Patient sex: M
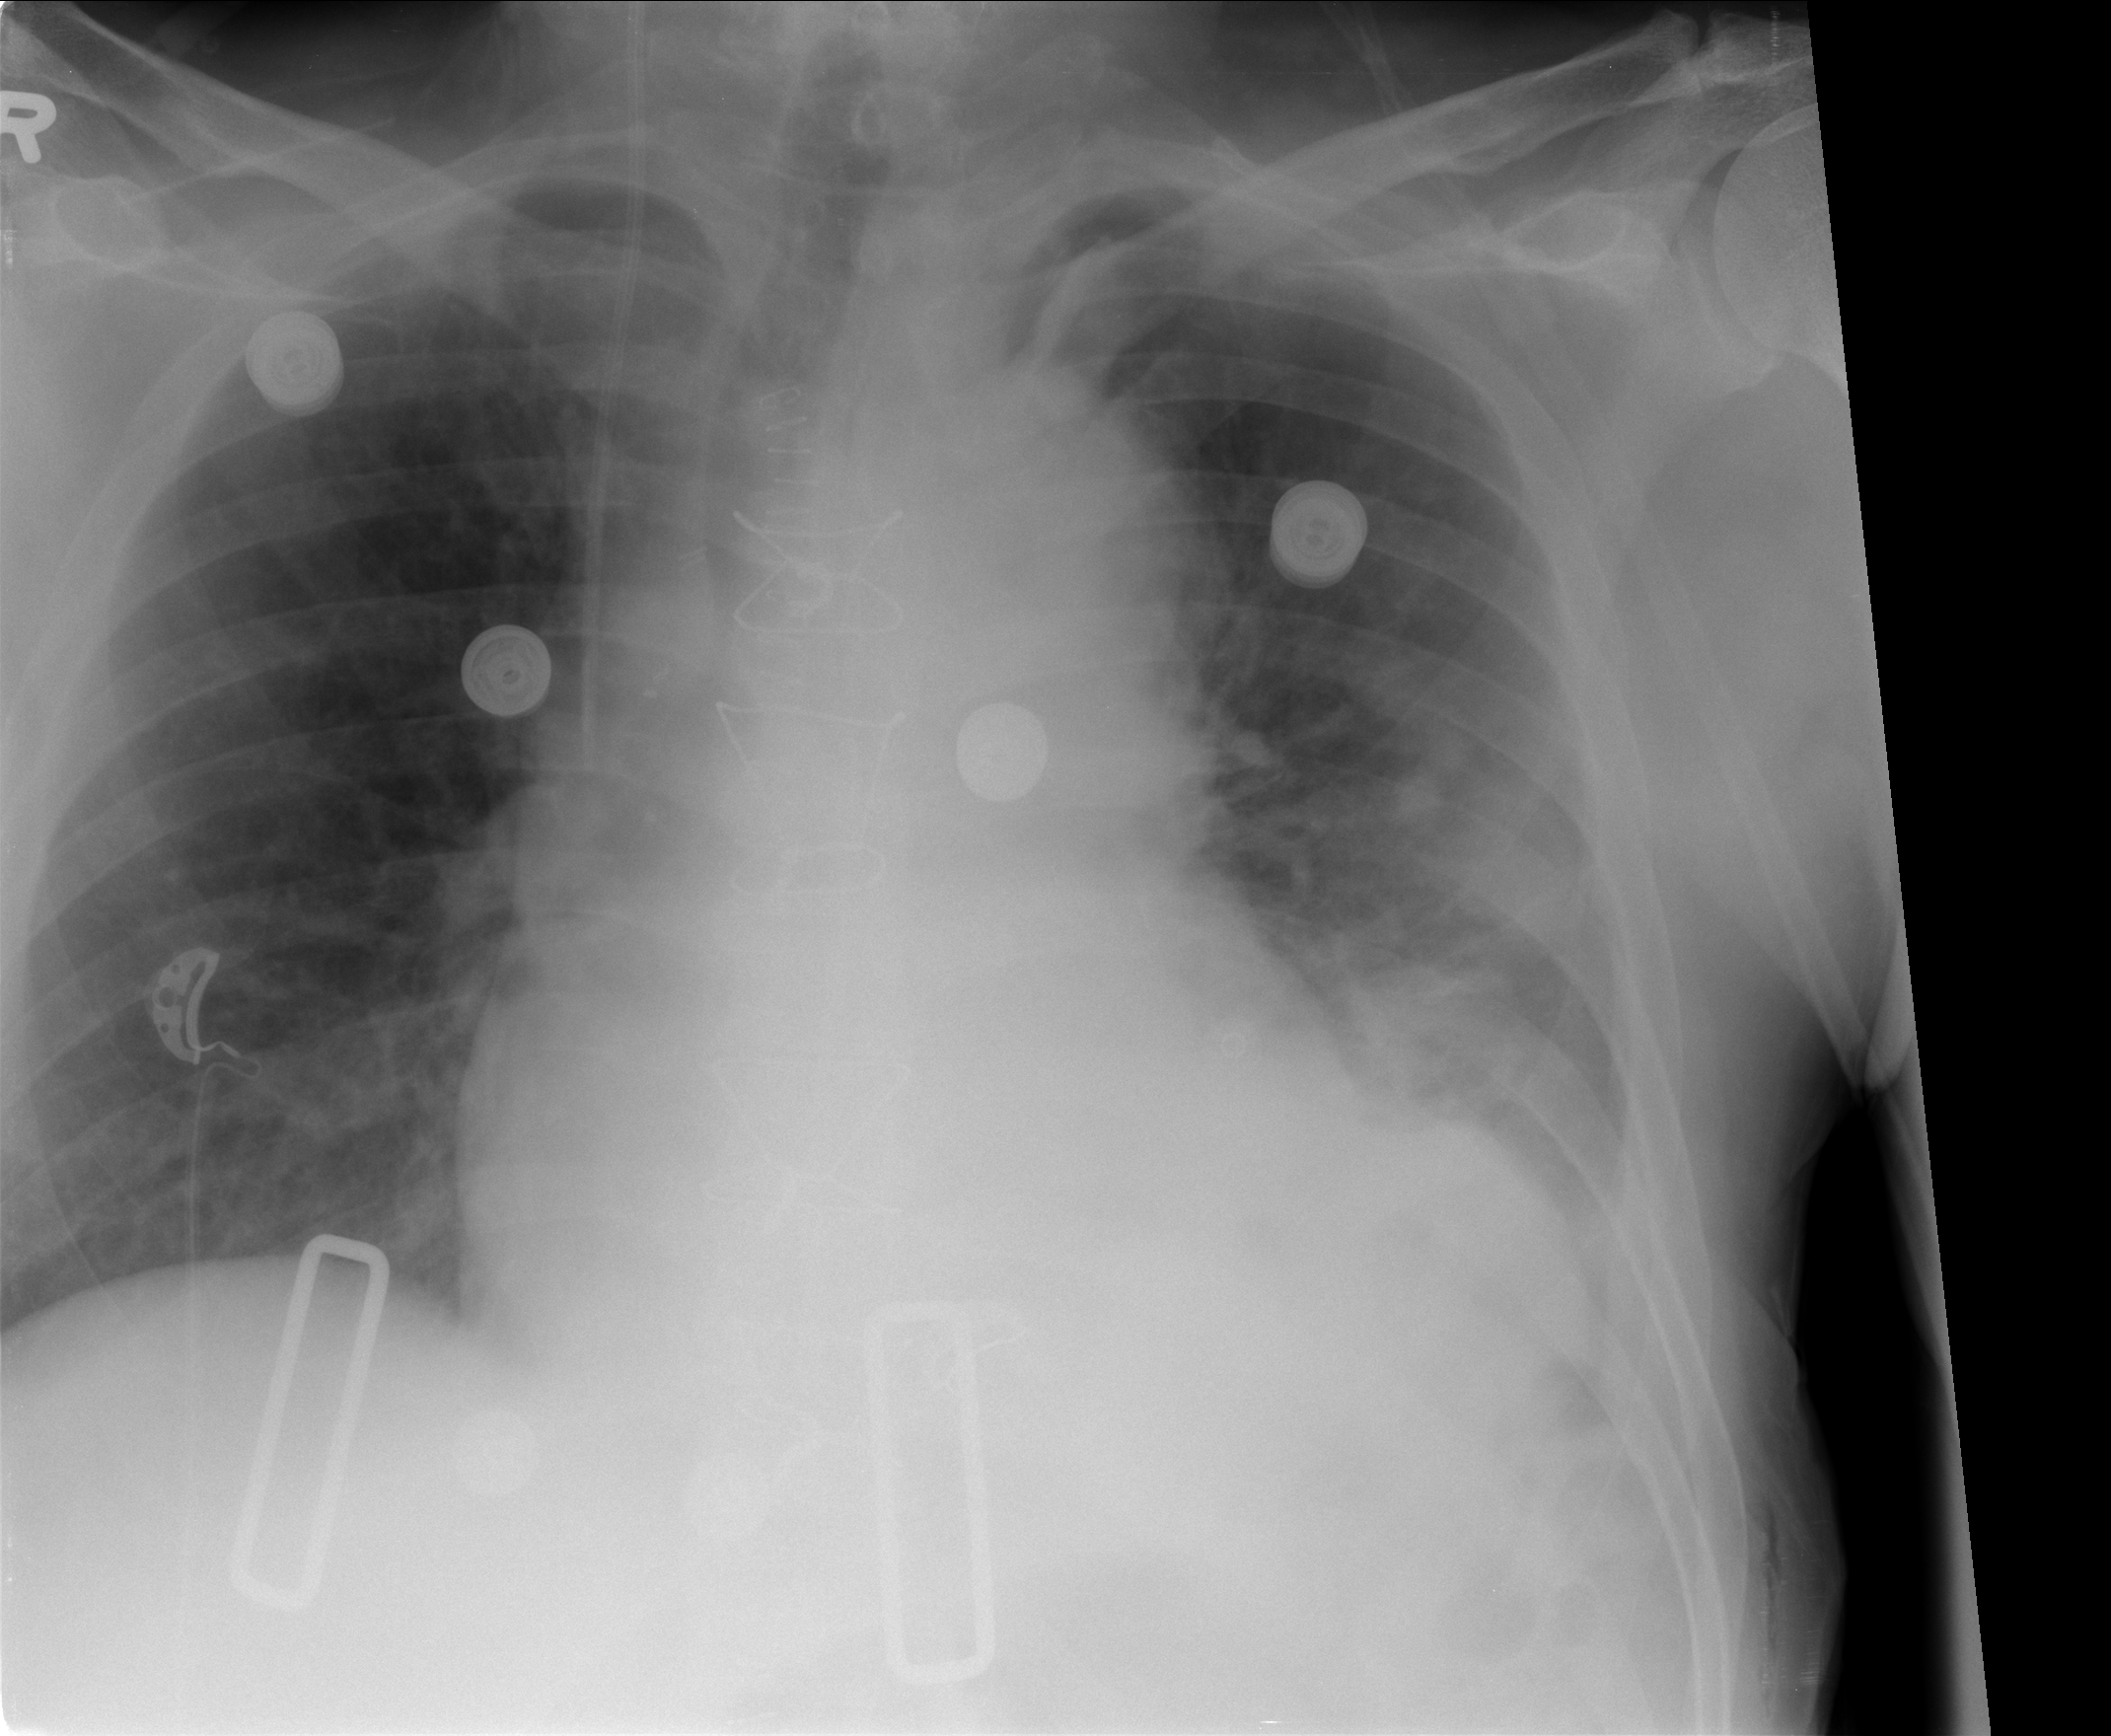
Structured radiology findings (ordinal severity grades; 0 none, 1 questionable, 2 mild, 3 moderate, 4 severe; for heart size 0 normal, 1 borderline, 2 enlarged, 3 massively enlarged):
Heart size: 2
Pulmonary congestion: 2
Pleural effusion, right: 0
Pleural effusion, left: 2
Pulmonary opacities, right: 0
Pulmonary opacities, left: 2
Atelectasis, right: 0
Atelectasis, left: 2